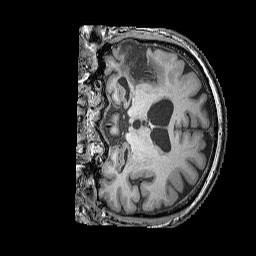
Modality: T1w
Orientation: coronal
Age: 71
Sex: male
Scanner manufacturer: siemens
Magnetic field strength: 3 T
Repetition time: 2.25 s
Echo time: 0.00415 s